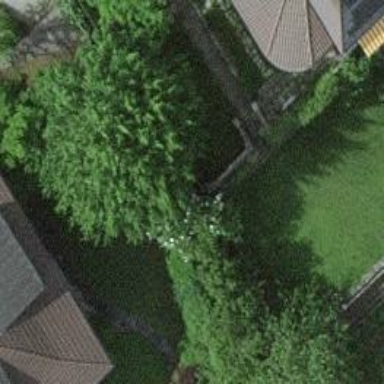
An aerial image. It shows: Retaining wall.